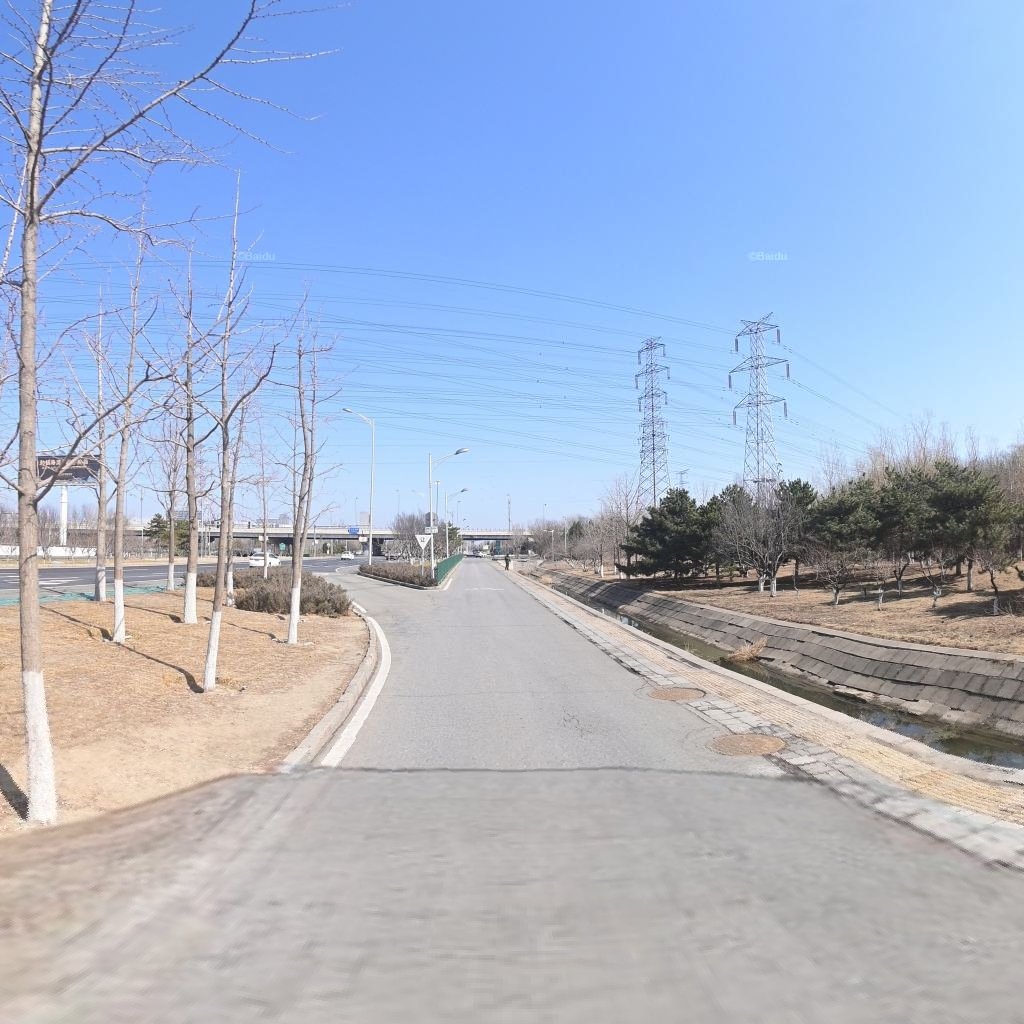
Region: Haidian
Road damage annotations: transverse crack, alligator crack, manhole cover, manhole cover, transverse crack